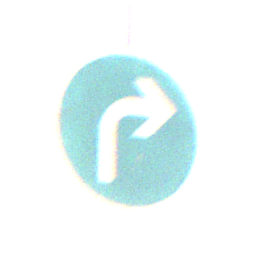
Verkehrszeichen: VorgeschriebeneFahrtrichtungRechts
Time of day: SunriseSunset
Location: Outdoor (Nature)
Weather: PartlyCloudy
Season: NotSpecified
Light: Natural